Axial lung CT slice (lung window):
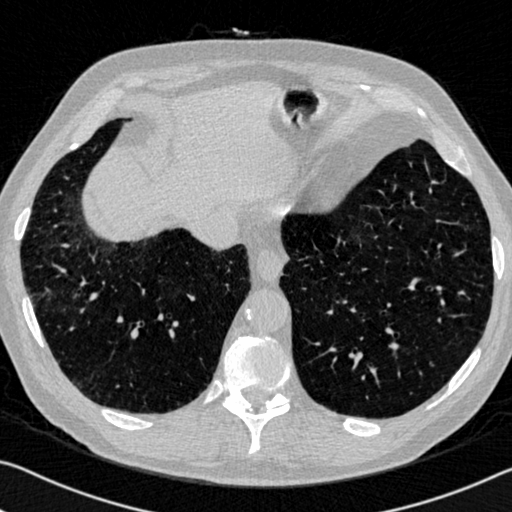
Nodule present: no